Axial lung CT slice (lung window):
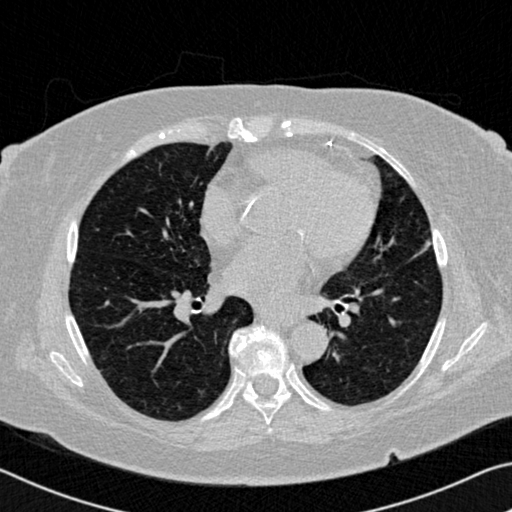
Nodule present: no